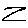
Label: zigzag